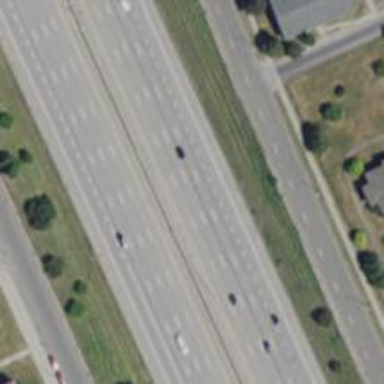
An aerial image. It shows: Motorway.